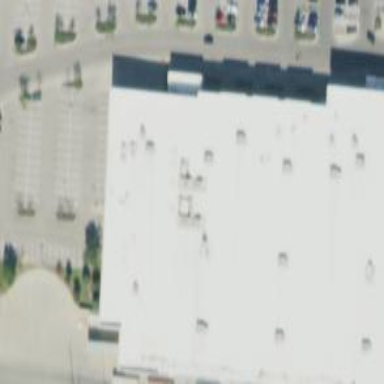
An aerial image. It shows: Retail building that houses department store.